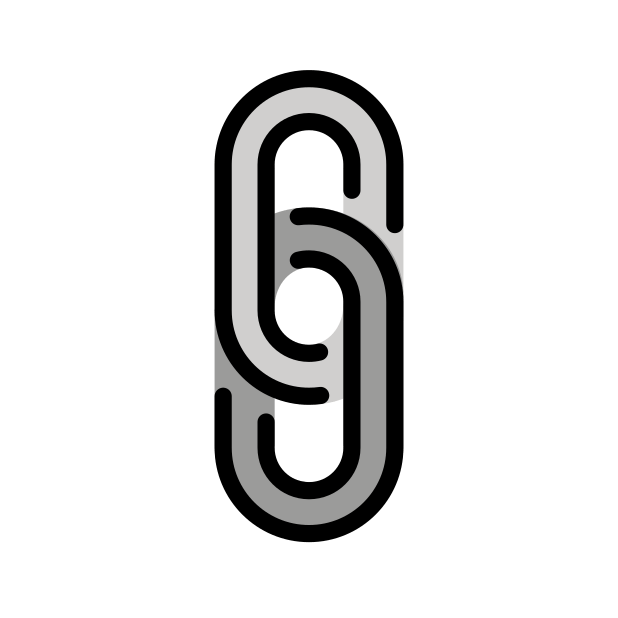
link